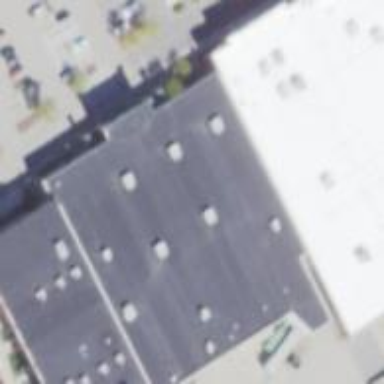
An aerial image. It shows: Retail building.